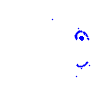
Particle: electron